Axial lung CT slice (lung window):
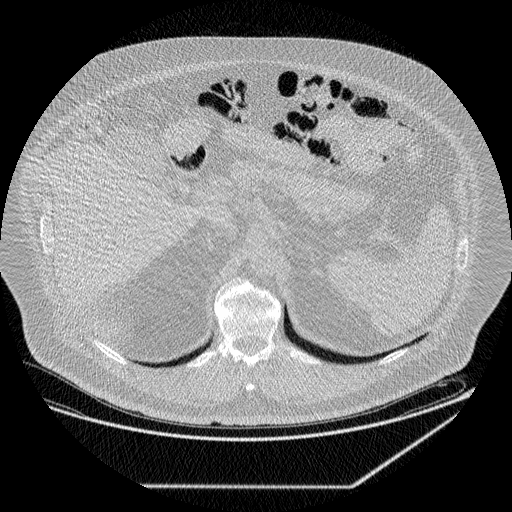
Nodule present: no